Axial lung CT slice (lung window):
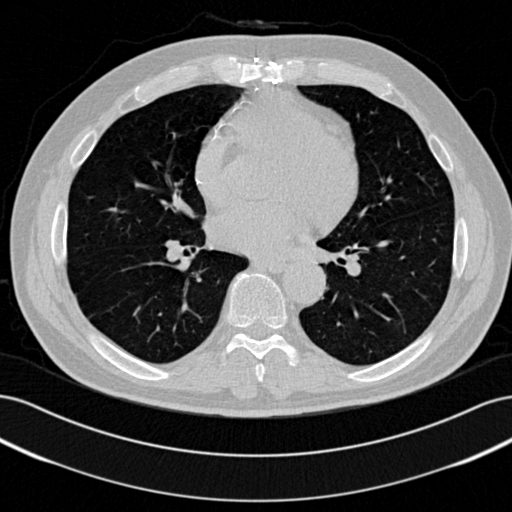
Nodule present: no